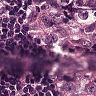
Metastatic tissue present: yes